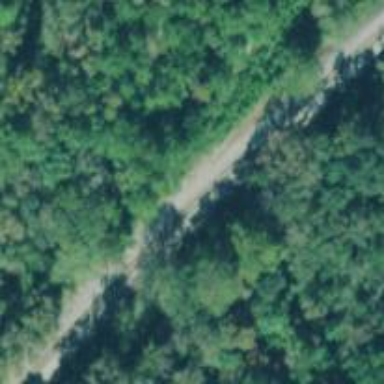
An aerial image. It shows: Abandoned railway spur.